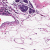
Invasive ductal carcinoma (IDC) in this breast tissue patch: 0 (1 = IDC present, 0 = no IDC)